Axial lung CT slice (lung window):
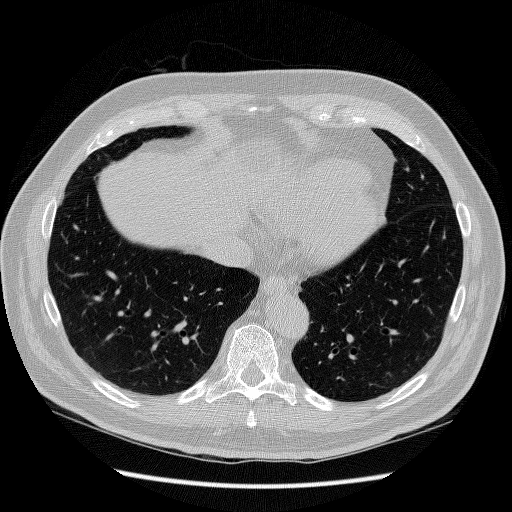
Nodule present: no